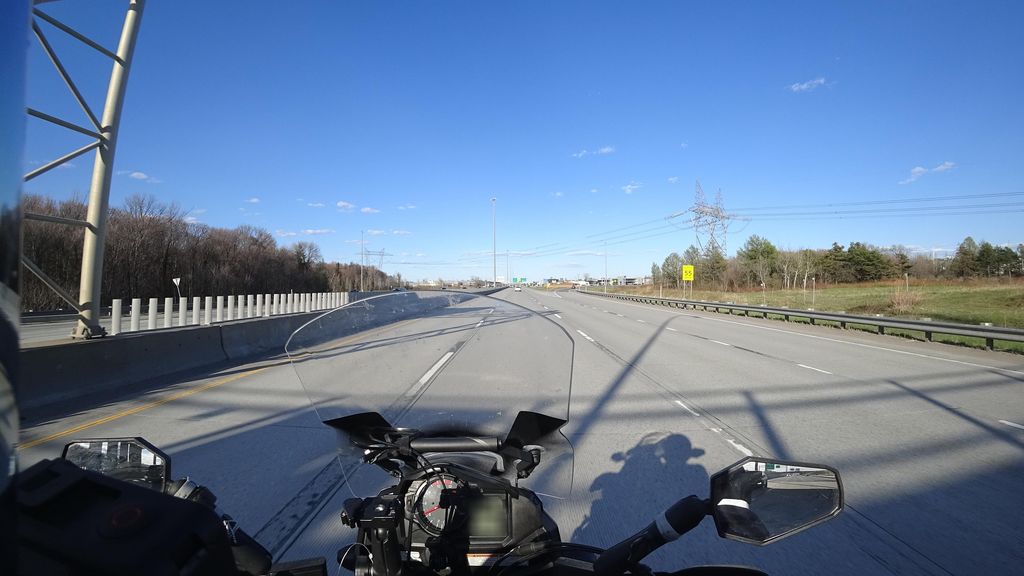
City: quebec_city